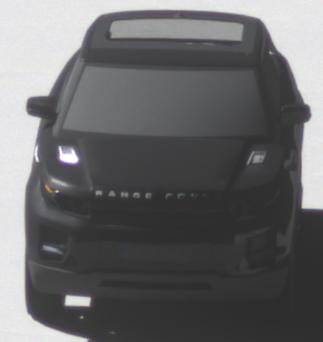
Make: Land Rover
Model: Range Rover Evoque 2.0 Si4
Detailed model: Range Rover Evoque (I)
Model produced from: 2011/08
Model produced until: 2013/11
Doors: 5
Color: black
Road condition: dry road
Daytime: morning or afternoon
Contrast: high contrast